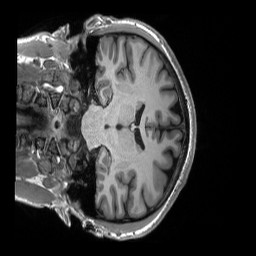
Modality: T1w
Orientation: coronal
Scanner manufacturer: siemens
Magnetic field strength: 3 T
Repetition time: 2.3 s
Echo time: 0.00298 s